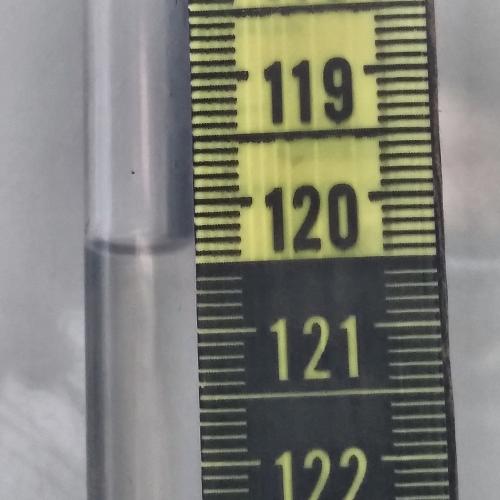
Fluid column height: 120.4 cm